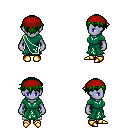
a pixel art fantasy rpg character, female body template, dark elf, purple skin, sash dress, white pants, green short bangs hairstyle, red bandana, gold boots, four views (front, back, left, right), 2x2 character sprite sheet, small pixel art, hard edges, no anti-aliasing